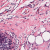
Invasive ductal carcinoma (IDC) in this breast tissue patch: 0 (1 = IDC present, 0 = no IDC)